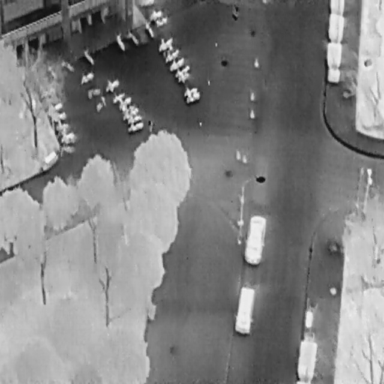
There are 28 Bicycles in the infrared image.